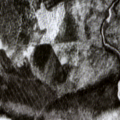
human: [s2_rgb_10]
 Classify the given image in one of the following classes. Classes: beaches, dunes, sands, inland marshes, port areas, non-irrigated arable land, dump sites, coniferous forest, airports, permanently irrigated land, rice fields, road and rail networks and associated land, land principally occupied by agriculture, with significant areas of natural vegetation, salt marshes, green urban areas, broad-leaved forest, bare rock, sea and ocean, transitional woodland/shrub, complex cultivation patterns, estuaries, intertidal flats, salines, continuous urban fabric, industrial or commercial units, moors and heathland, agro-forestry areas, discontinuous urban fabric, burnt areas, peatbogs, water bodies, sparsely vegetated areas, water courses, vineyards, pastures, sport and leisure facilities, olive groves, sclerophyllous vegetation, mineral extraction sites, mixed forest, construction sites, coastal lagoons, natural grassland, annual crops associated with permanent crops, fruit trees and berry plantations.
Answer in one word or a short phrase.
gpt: coniferous forest, mixed forest, peatbogs